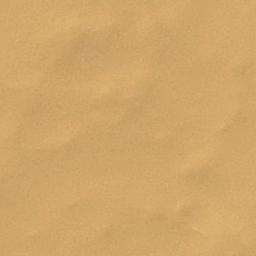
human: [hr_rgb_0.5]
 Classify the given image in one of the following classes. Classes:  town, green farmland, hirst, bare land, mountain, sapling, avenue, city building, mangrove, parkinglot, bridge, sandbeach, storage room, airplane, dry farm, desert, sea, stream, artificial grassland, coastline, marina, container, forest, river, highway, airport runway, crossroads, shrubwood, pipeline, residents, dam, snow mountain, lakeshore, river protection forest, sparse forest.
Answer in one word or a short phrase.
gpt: desert